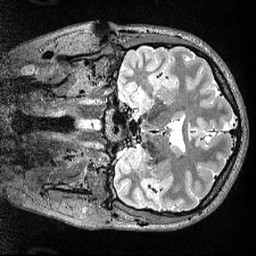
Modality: T2w
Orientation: coronal
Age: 22
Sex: female